Question: I'm working on this for a couple of days but can't figure out how to do this properly. I want to have a website that contains 25 images. Now, every image should be screen filling, and therefore be responsive, so that on every screen, small or big, the height of one image (for example) is always 100%. Now I want the 25 images to be positioned in a grid of 5x5.
Question: how can I position this properly? I tried putting the images in DIVs and giving their ID's positions in % up to 400%.
This image below explains the principle of the grid, and what should happen when you resize your browser window (situation 2).

Any ideas how I can solve this (with CSS probably)?
Here are some other threads that I looked at:
<URL>
and
<URL>
I'm making a portfolio website for an artist and the idea is that you can scroll and navigate (via a dropdownlist and a scrollto jQuery) through screen filling images only.
Thanks in advance!
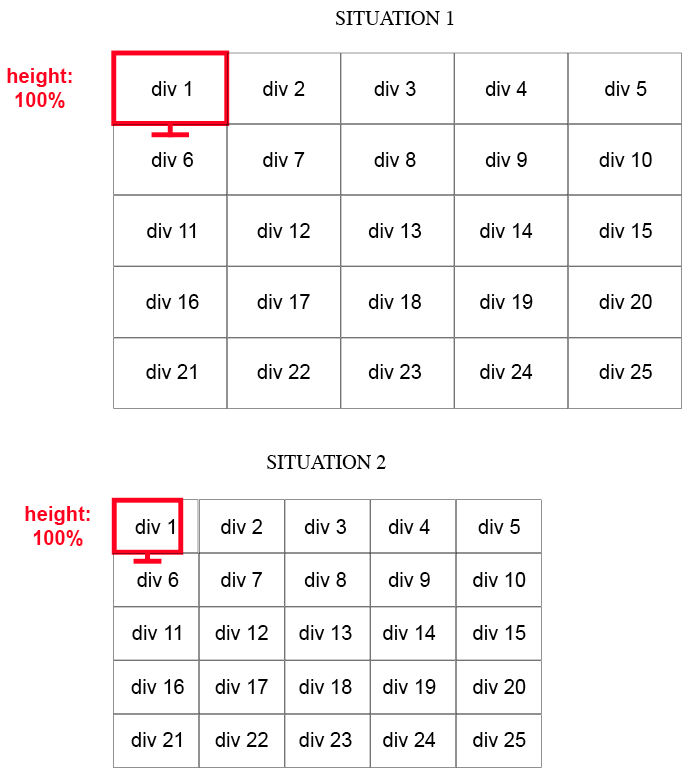
Answer: Set
'''
html, body {
width:100%;
height:100%;
margin:0;
padding:0;
}
'''
So you have a baseline that follows the width/height of the viewport.
Then, make a container that will contain all the "pages" with 'width:500%; height:500%;'
Use child 'div's to create each "page" and give them 'width:20%; height:20%;' (these divs will then be 100% width/height of viewport). And float them left so they align like a grid.
The best aproach here would be to set the images as background images of each child 'div' (="pages") and use the CSS property 'background-size:contain;' and 'background-position:center center;' so they adpat/crop and center horizontaly/verticaly according to viewport height/width.
Using this technique will save you from blanks between images and images loosing theire aspect ratio.
# Fiddle
---
''
I don't recomend this solution exept if you don't mind having gaps on the right/left of images on screens that have a wider aspect ratio than your images.
Images are resized using 'width:auto; height:100%;' to adapt like in your example. They are horizontaly centered with 'display:block; margin:0 auto;'
# Fiddle
---
HTML :
'''
<div id="wrap">
<div class="image img1"></div>
<div class="image img2"></div>
<div class="image img3"></div>
<div class="image img4"></div>
<div class="image img5"></div>
<div class="image img4"></div>
<div class="image img5"></div>
<div class="image img1"></div>
<div class="image img2"></div>
<div class="image img3"></div>
<div class="image img1"></div>
<div class="image img2"></div>
<div class="image img3"></div>
<div class="image img4"></div>
<div class="image img5"></div>
<div class="image img4"></div>
<div class="image img5"></div>
<div class="image img1"></div>
<div class="image img2"></div>
<div class="image img3"></div>
<div class="image img1"></div>
<div class="image img2"></div>
<div class="image img3"></div>
<div class="image img4"></div>
<div class="image img5"></div>
</div>
'''
CSS :
'''
html, body {
width:100%;
height:100%;
margin:0;
padding:0;
}
#wrap {
width:500%;
height:500%;
}
.image {
width:20%;
height:20%;
float:left;
background-size:cover;
background-position:center center;
background-repeat:no-repeat;
}
.img1{
background-image: url(http://lorempixel.com/output/city-q-g-1724-977-9.jpg);
}
.img2{
background-image: url(http://lorempixel.com/output/nature-q-c-1724-977-1.jpg);
}
.img3{
background-image: url(http://lorempixel.com/output/fashion-q-g-1724-977-5.jpg);
}
.img4{
background-image: url(http://lorempixel.com/output/city-q-c-1724-977-8.jpg);
}
.img5{
background-image: url(http://lorempixel.com/output/sports-q-g-1724-977-9.jpg);
}
'''